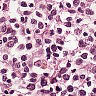
Metastatic tissue present: no